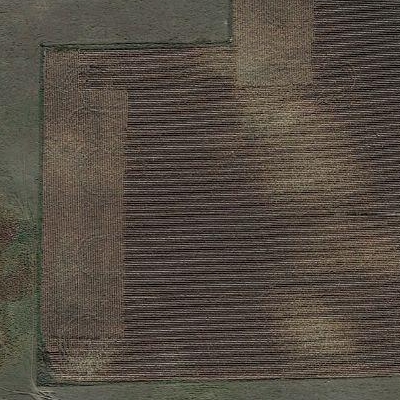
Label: Field